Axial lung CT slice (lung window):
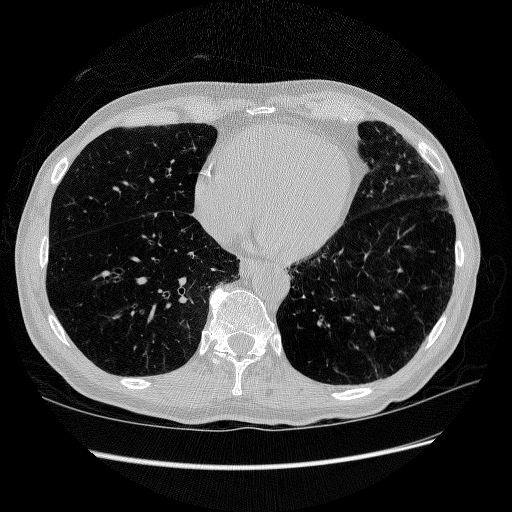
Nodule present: no